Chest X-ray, PA view. Patient: 56 years old, sex M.
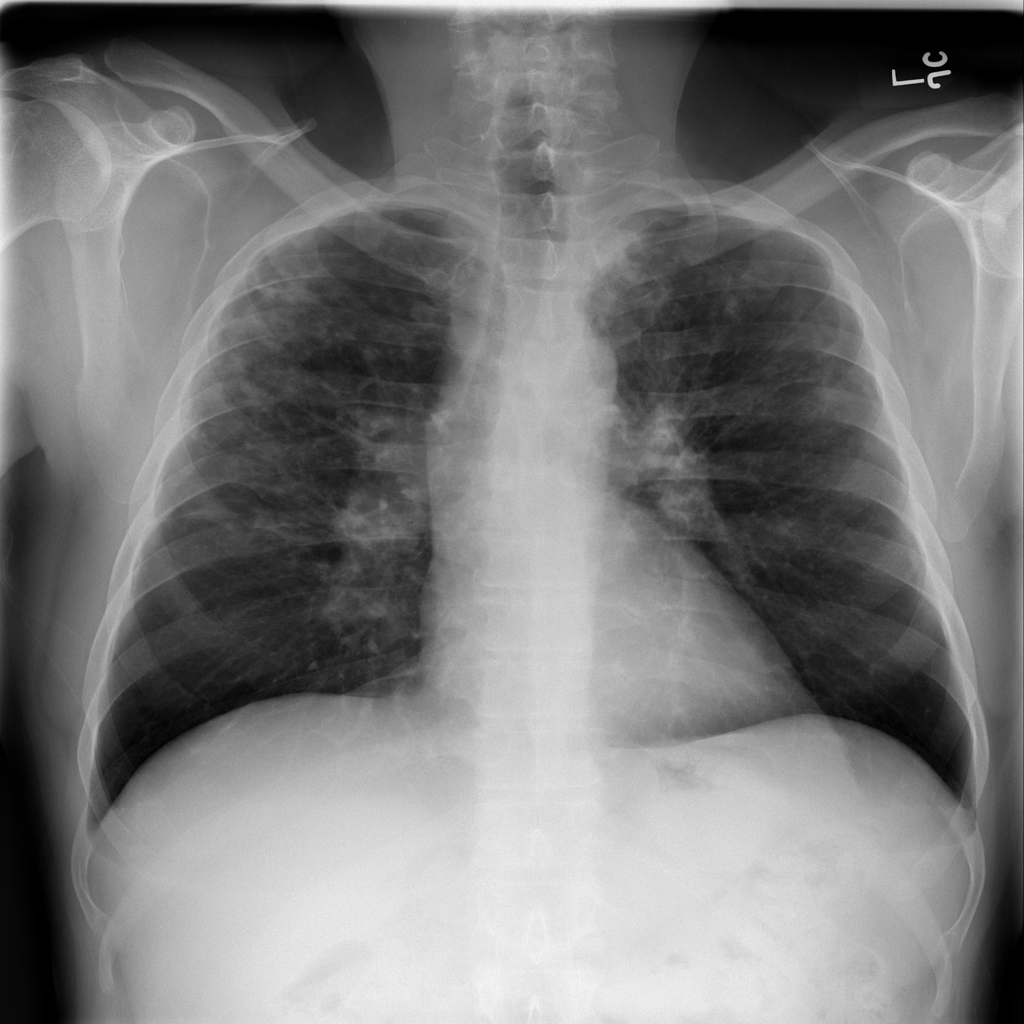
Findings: Nodule